Question: I have a simple SVG that I have drawn is Sketch 2.
The shape is a simple skewed rectangle, that has a linear gradient, from top to bottom. White at the top, with 75% opacity, and white at the bottom too, with 0% opacity.

I have added a grey background in the example above, so you can see the shape and liner gradient.
My problem is, when I export the SVG, and use it as a 'background-image' in CSS, the white changes to black.
Here is the SVG that is exported from Sketch:
'''
<?xml version="1.0" encoding="UTF-8" standalone="no"?>
<svg width="150px" height="50px" viewBox="0 0 150 50" version="1.1" xmlns="http://www.w3.org/2000/svg" xmlns:xlink="http://www.w3.org/1999/xlink" xmlns:sketch="http://www.bohemiancoding.com/sketch/ns">
<title>Untitled</title>
<description>Created with Sketch (http://www.bohemiancoding.com/sketch)</description>
<defs>
<linearGradient x1="50%" y1="0%" x2="50%" y2="100%" id="linearGradient-1" stop-color="#FFFFFF">
<stop stop-opacity="0.75" offset="0%"></stop>
<stop stop-opacity="0" offset="100%"></stop>
</linearGradient>
</defs>
<g id="Page-1" stroke="none" stroke-width="1" fill="none" fill-rule="evenodd" sketch:type="MSPage">
<path d="M100.099413,0 L0,0 L49.<PHONE>,50 L150,50 L100.099413,0 Z" id="Rectangle-1" fill="url(#linearGradient-1)" sketch:type="MSShapeGroup"></path>
</g>
</svg>
'''
And here is the minified SVG:
'''
<svg width="150" height="50" viewBox="0 0 150 50" xmlns="http://www.w3.org/2000/svg"><title>Untitled</title><defs><linearGradient x1="50%" y1="0%" x2="50%" y2="100%" id="a" stop-color="#fff"><stop stop-opacity=".75" offset="0%"/><stop stop-opacity="0" offset="100%"/></linearGradient></defs><g fill="none" fill-rule="evenodd"><path d="M100.1 0H0l49.9 50H150L100.1 0z" fill="url(#a)"/></g></svg>
'''
I cannot for the life of me figure out why this would appear like this; the SVG looks correct to me. Why would the SVG render as a negative in the browser?
Just for clarification, when I reopen either the exported or minified SVG in Sketch again, it is rendered correctly (a white liner gradient).
Any help with this would be much appreciated.
Thank you!
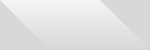
Answer: Add 'stop-color' to the <URL> elements:
'''
body {
background-color: #D8D8D8;
}
'''
'''
<svg width="150" height="50" viewBox="0 0 150 50" version="1.1" xmlns="http://www.w3.org/2000/svg" xmlns:xlink="http://www.w3.org/1999/xlink">
<title>Untitled</title>
<defs>
<linearGradient x1="50%" y1="0%" x2="50%" y2="100%" id="linearGradient-1">
<stop stop-color="#FFFFFF" stop-opacity="0.75" offset="0%"></stop>
<stop stop-color="#FFFFFF" stop-opacity="0" offset="100%"></stop>
</linearGradient>
</defs>
<g>
<path d="M100.099413,0 L0,0 L49.<PHONE>,50 L150,50 L100.099413,0 Z" fill="url(#linearGradient-1)"></path>
</g>
</svg>
'''